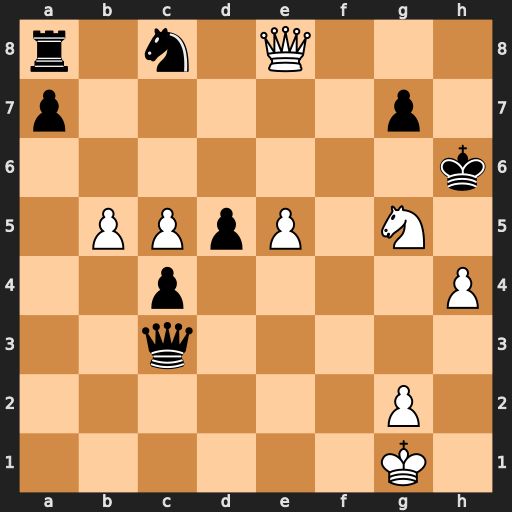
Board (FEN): r1n1Q3/p5p1/7k/1PPpP1N1/2p4P/2q5/6P1/6K1
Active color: w
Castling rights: -
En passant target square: -
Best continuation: Qh8+ Kg6 Qh7#